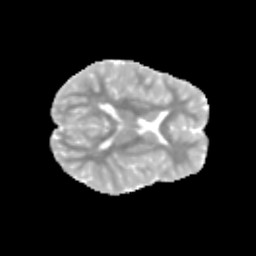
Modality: MD
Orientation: axial
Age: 9
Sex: female
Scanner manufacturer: siemens
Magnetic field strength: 3 T
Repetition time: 3.8 s
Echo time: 0.07 s